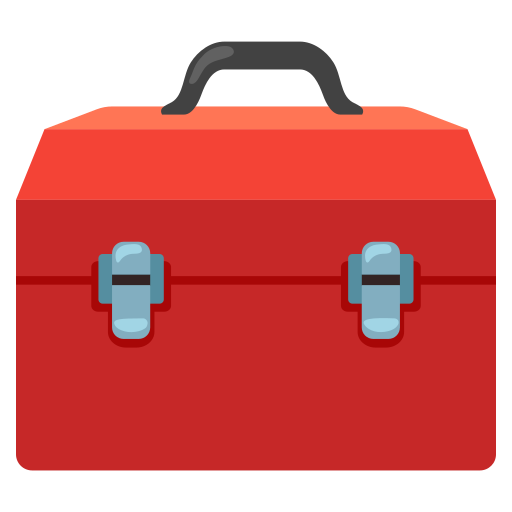
Emoji: 🧰